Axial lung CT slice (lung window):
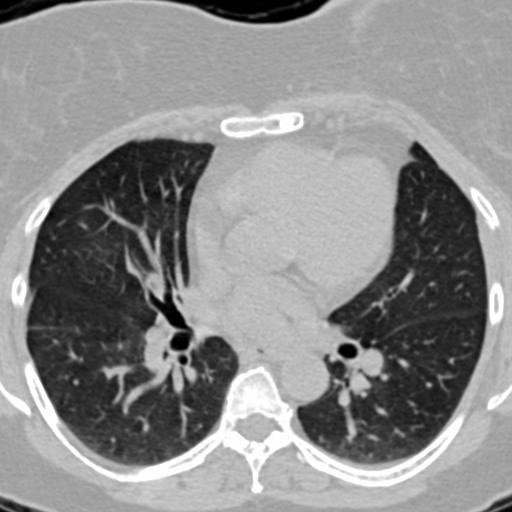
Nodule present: no